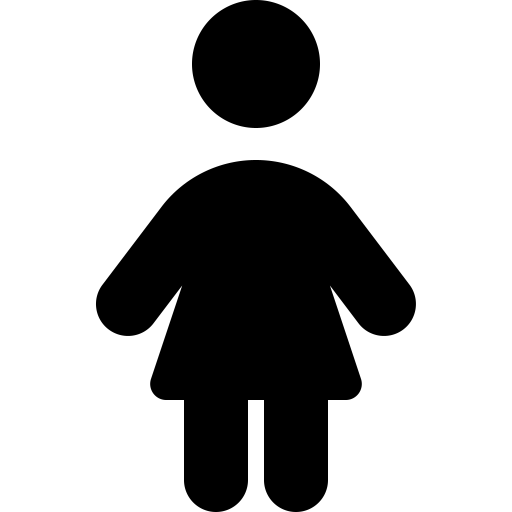
Tags: icon, FontAwesome, fa-icon, solid, child, dress